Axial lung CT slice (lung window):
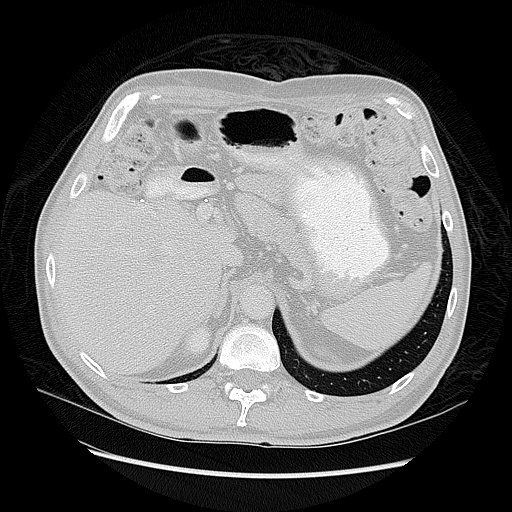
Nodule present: no